Question: <URL> of the problem here. When I have an image with 'align="left"' inside a collapsible div, it doesn't size correctly, and overflows the div.
Is there a different way I should be doing this? If not, how can I workaround this? Is it a bug?
Screenshot:

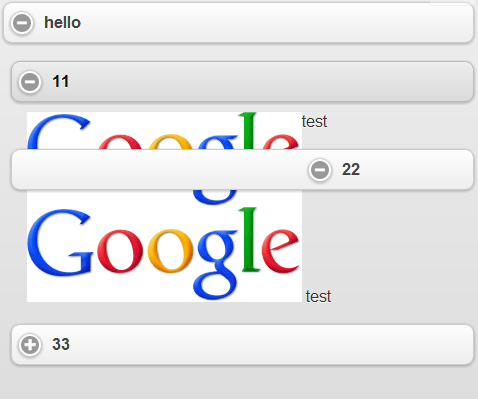
Answer: Use:
'''
<div style="clear:both;"></div>
'''
After the image
<URL>